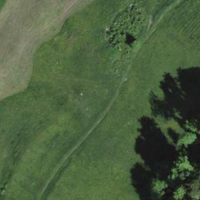
EUNIS habitat code: 24
Species observed at this site:
Melanargia galathea